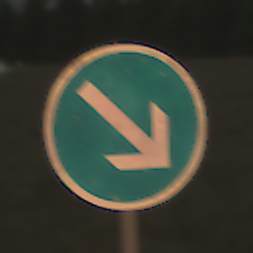
Verkehrszeichen: VorgeschriebeneVorbeifahrtRechts
Umgebung: Outdoor, Nature
Tageszeit: Night
Wetter: Overcast
Licht: Artificial
Jahreszeit: NotSpecified
Kontrast: LowContrast